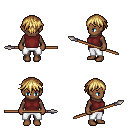
a pixel art fantasy rpg character, female body template, human, dark skin, maroon sleeveless shirt, white pants, blonde short bangs hairstyle, spear, four views (front, back, left, right), 2x2 character sprite sheet, small pixel art, hard edges, no anti-aliasing